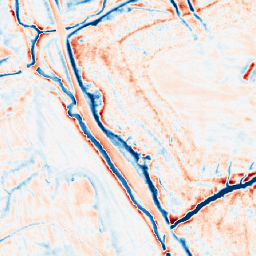
Category: edge_preserving
Decomposition family: guided
Decomposition parameters: radius: 4
eps: 0.01
Upsampling method: area
Upsampling parameters: scale: 2
Upsampling scale: 2